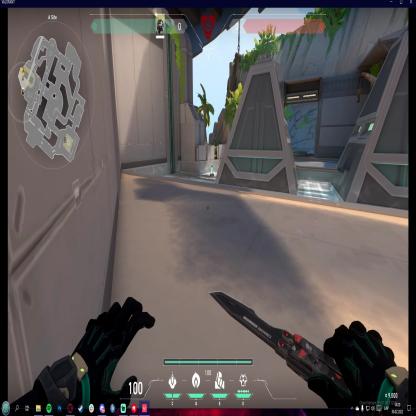
Label: planted spike